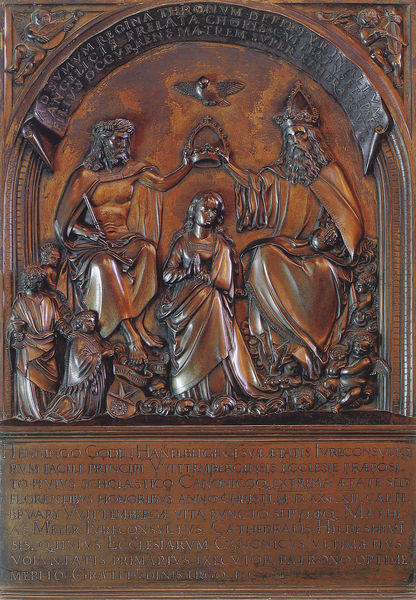
Titel: Epitaph für Henning Göde
Künstler: Hans Vischer
Standort: Erfurt, Dom (EU - D - Thüringen)
Schlagwörter: gott, wolken, braun, holz, schwarz, bart, taube, krone, engel, schrift, rundbogen, glanz, bronze, messing, text, christus, jesus, krönung, heilige, maria, gläubige, latein, stifter, schriftband, jeus, orelief